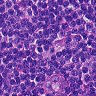
Metastatic tissue present: no